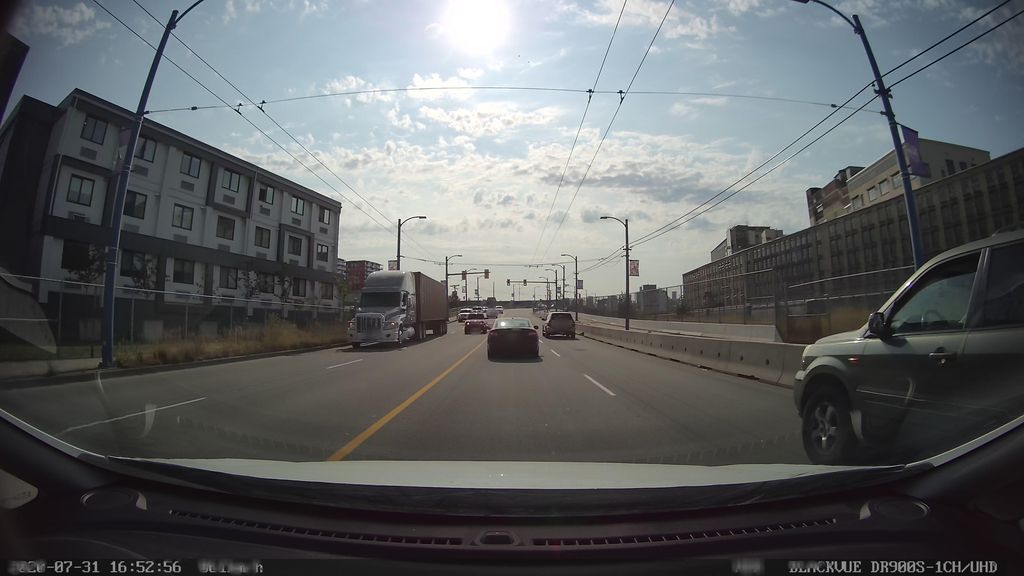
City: vancouver